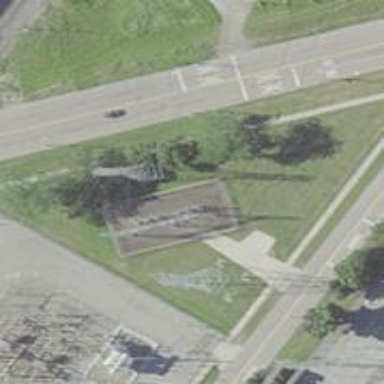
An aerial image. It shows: Power pole.